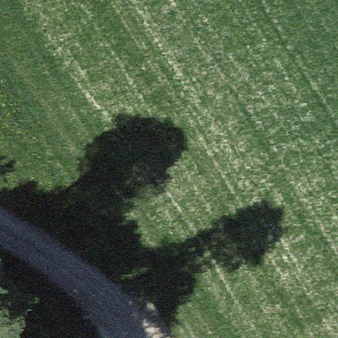
Label: other